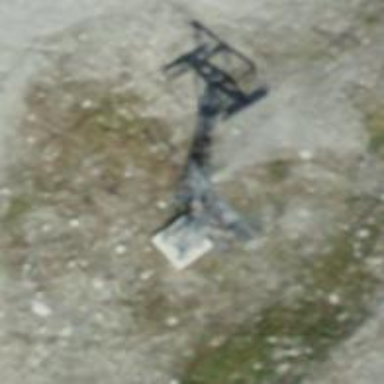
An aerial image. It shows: Pylon used for aerialway.